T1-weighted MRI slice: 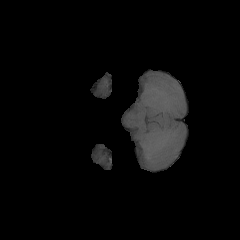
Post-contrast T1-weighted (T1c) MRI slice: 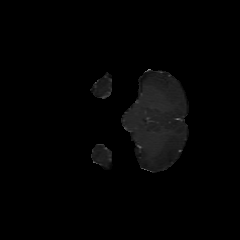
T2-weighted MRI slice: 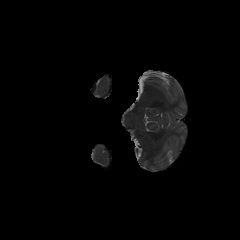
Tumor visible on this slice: no